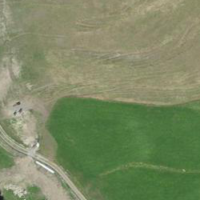
EUNIS habitat code: 24
Species observed at this site:
Gentiana cruciata